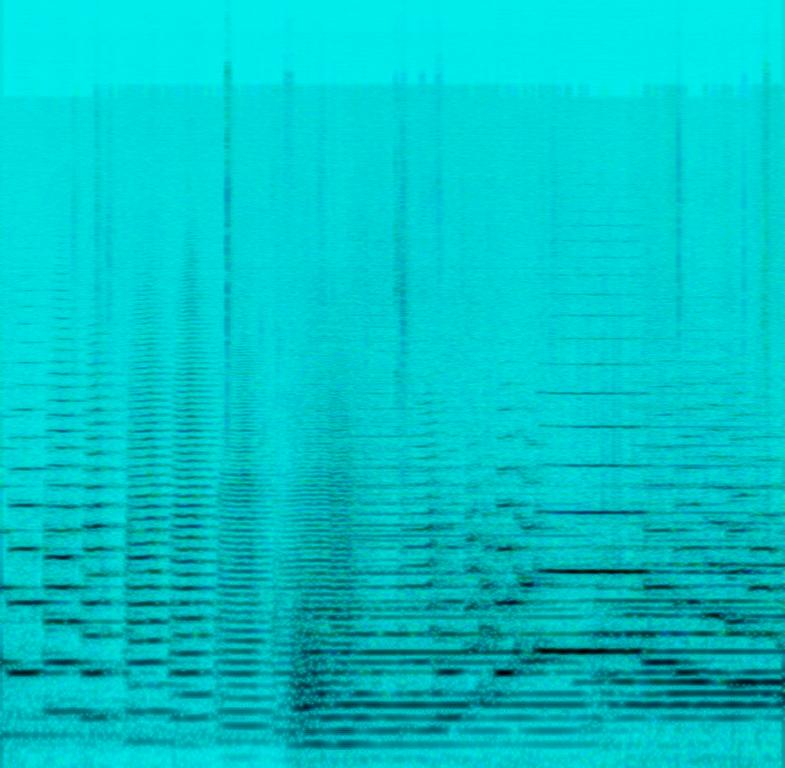
The low quality recording features a classical song that consists of a brass solo melody played over sustained brass melody and short flute lick. It sounds emotional, joyful and the recording is noisy.